Current action and preconditions to check: trajectory_clear

Your task: For each precondition in the list above, predict whether it will hold at this action.

Consider the current scene as observed from the mobile robot's camera, and analyze the predicted future states of all dynamic agents (e.g., people, animals, vehicles, or any moving entities) within the NEXT SECOND.

IMPORTANT: Only answer "very likely" if you are absolutely certain—based on strong, clear evidence—that a dynamic agent will violate the precondition in the predicted future state. Do NOT answer "very likely" for unlikely, ambiguous, or low-probability risks.

Ask yourself for each precondition: Is there a high probability, with clear and convincing evidence, that the predicted future states of any dynamic agent will interfere with the predicted future state of the currently executing action within the NEXT SECOND, causing that precondition to fail?

Assess the risk level based on these predictions. Use "likely" or "very likely" if motions create a clear risk of interference.

Use "neutral" or "improbable" if agents are nearby but their predicted paths are clearly diverging or non-conflicting.

Failure Risk Categories: "very improbable", "improbable", "neutral", "likely", "very likely"

Answer Format: Output ONLY the probability_of_failure value from these categories: "very improbable", "improbable", "neutral", "likely", "very likely"

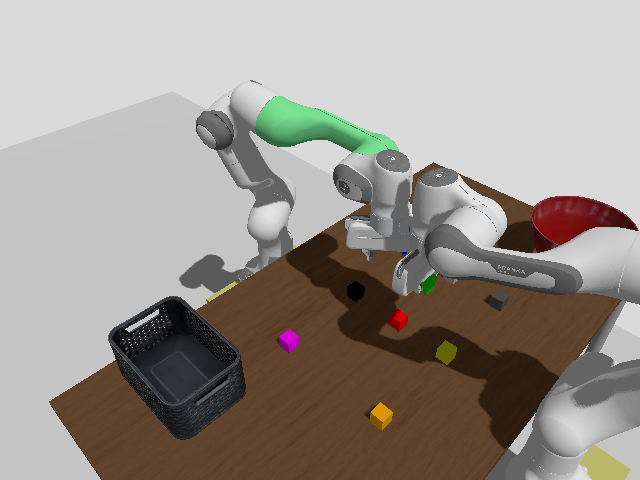

Answer: likely